Brain MRI, t2w sequence, axial 2D slice.
Patient: age 45, sex F, weight 90 kg, height 1.9 m
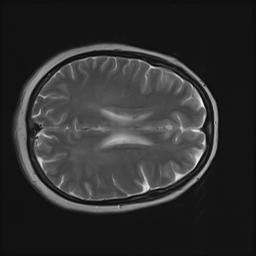